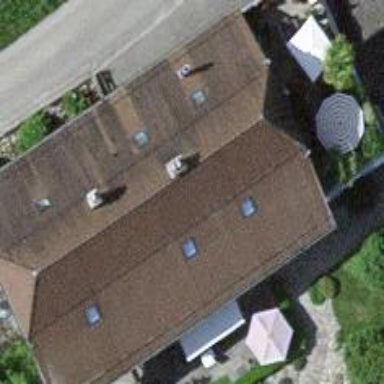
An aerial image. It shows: House with half-hipped roof shape.